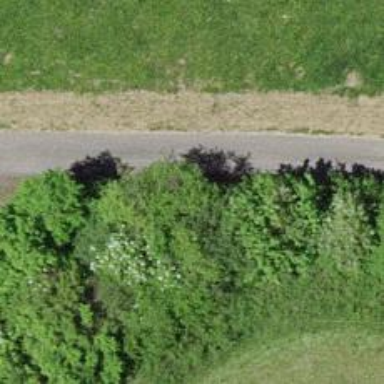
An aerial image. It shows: Hedge barrier.